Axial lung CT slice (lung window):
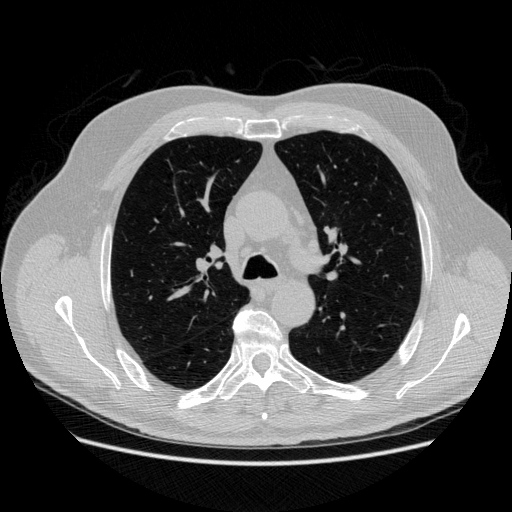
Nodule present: no